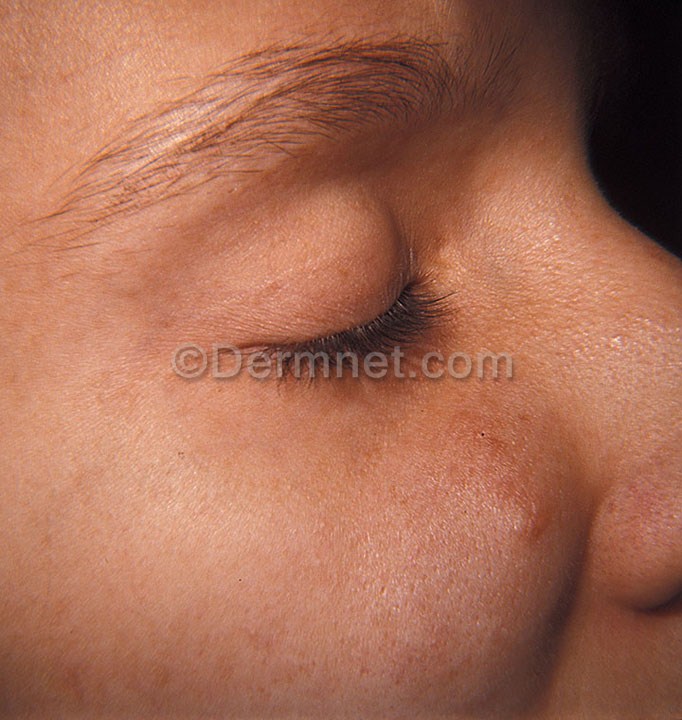
Disease: Seborrheic Keratoses and other Benign Tumors